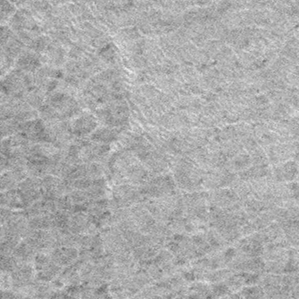
Label: frost